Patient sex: F
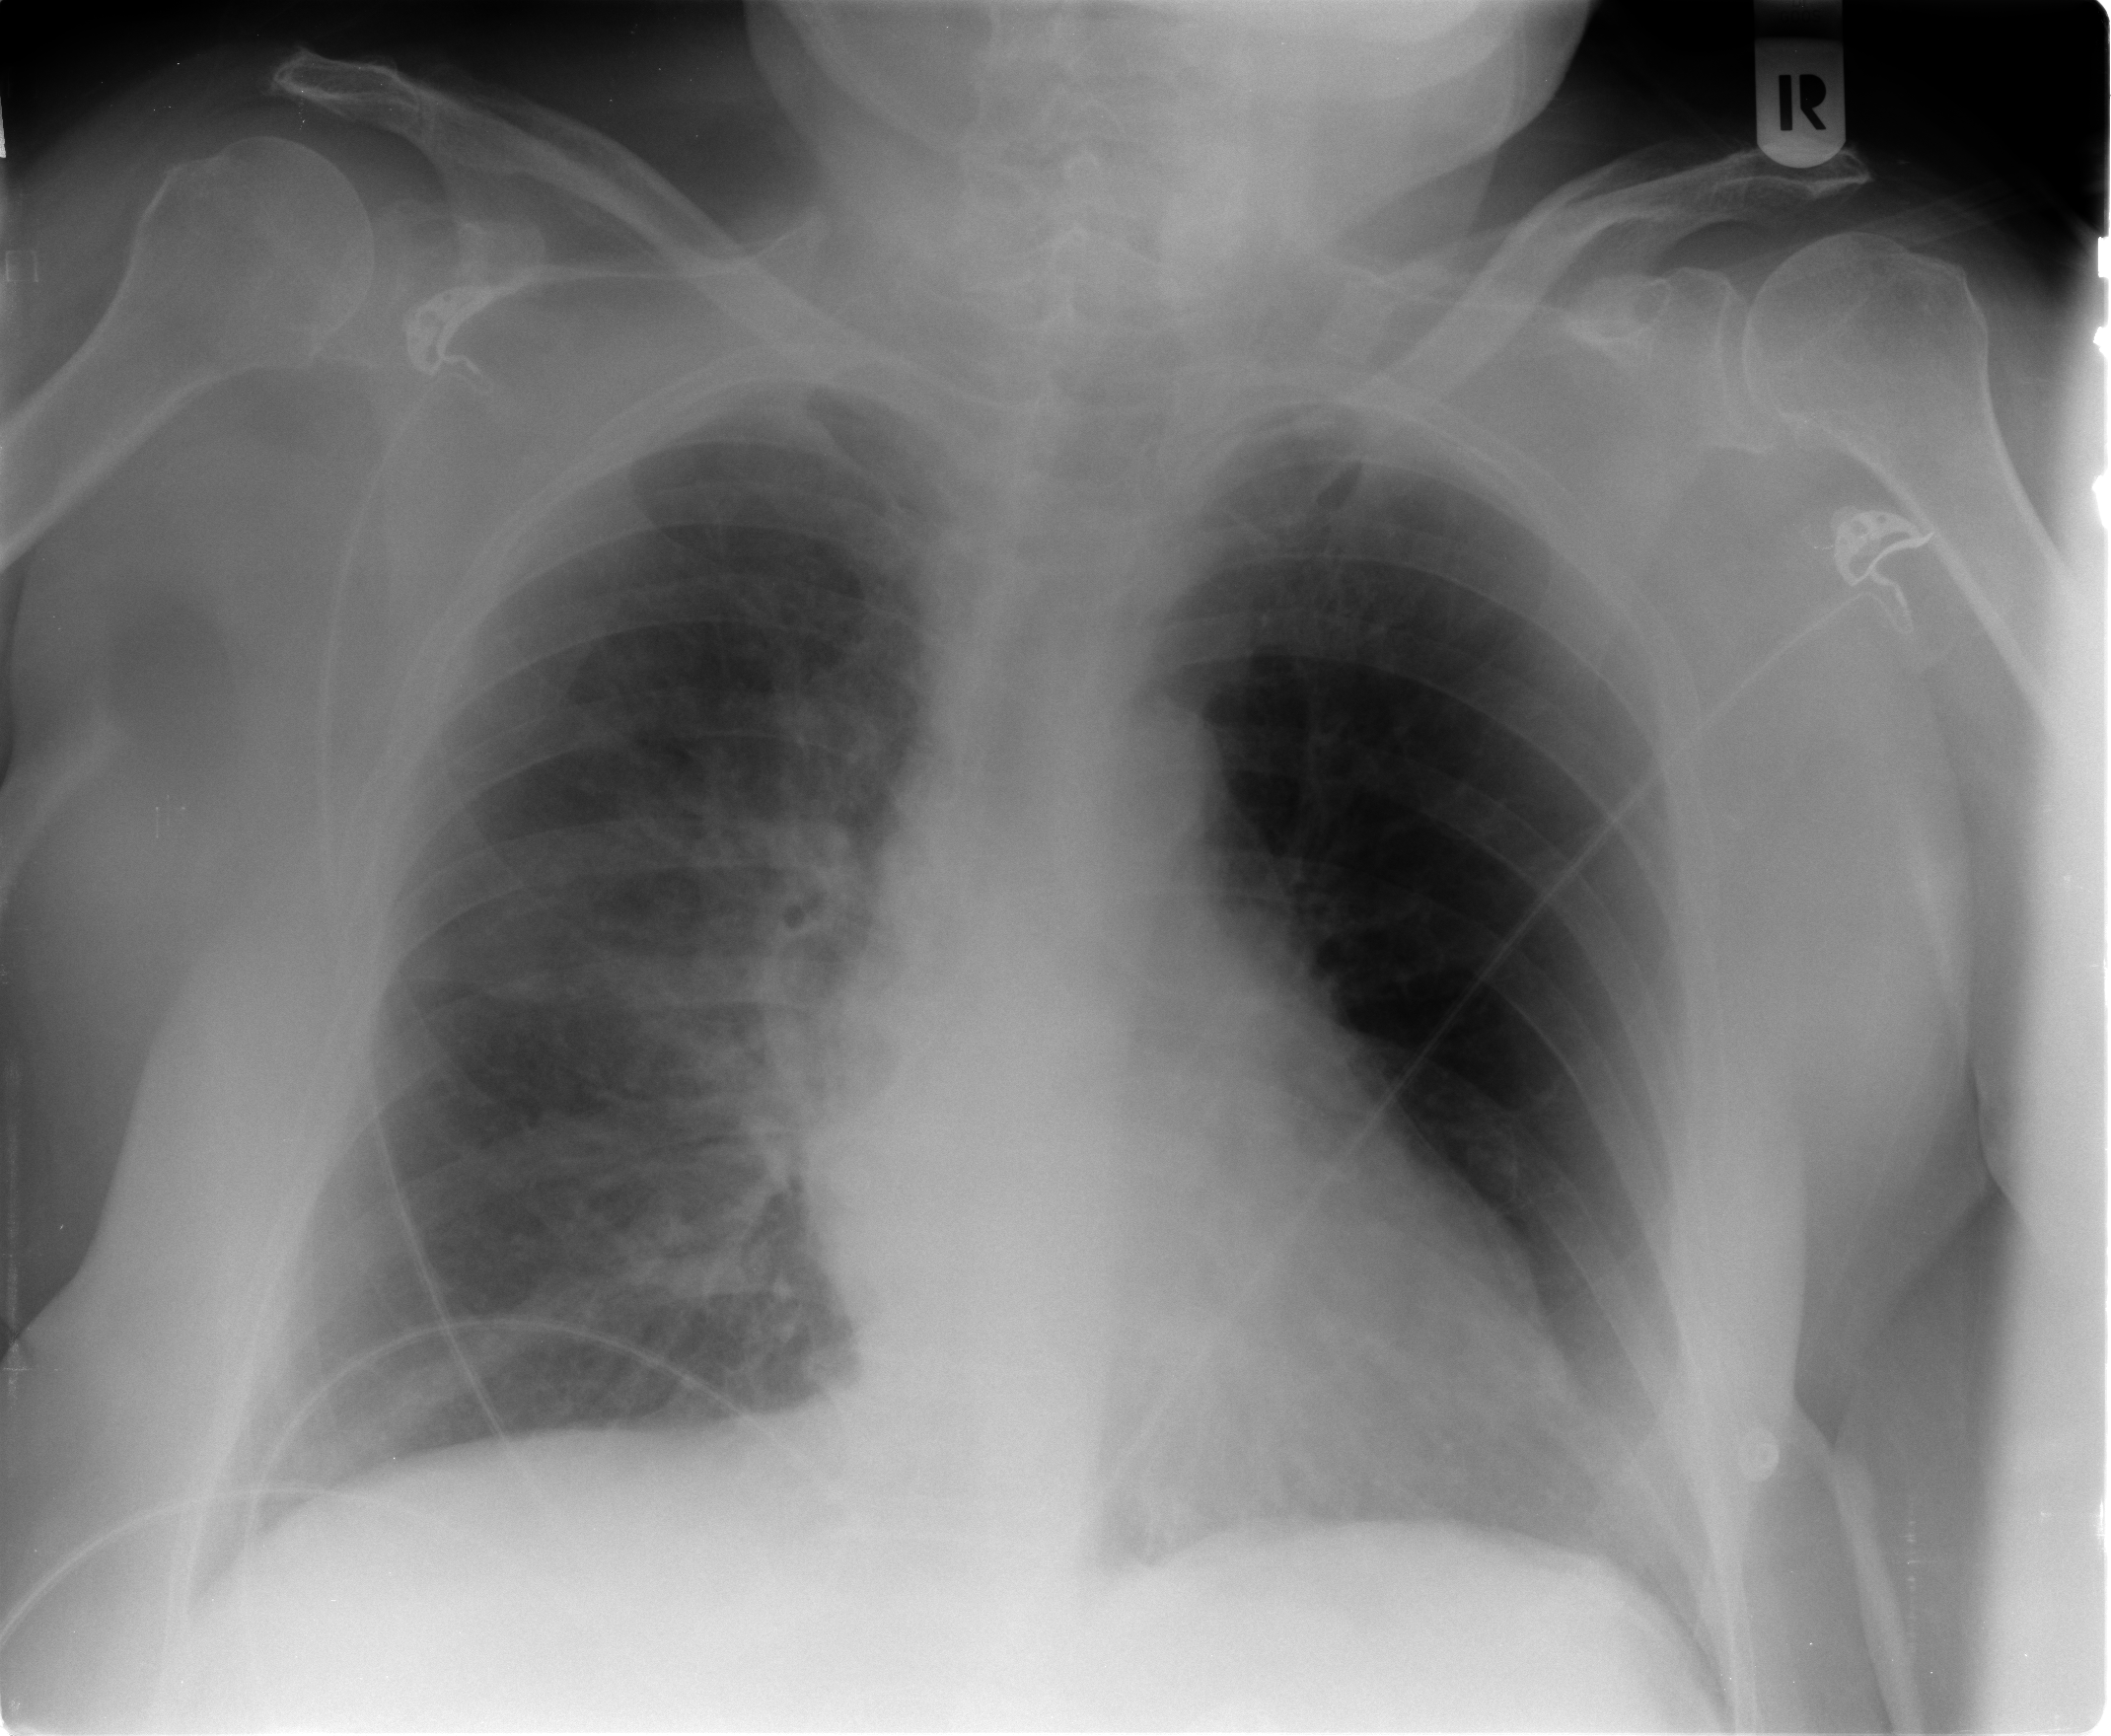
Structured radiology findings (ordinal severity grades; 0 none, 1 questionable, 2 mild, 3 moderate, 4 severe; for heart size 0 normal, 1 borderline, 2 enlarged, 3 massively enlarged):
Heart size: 0
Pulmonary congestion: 2
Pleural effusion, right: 0
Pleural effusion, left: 0
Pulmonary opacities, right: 2
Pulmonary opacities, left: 0
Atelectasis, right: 2
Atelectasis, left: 0